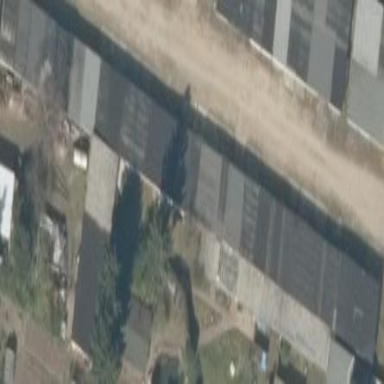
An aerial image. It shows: Group of garages.